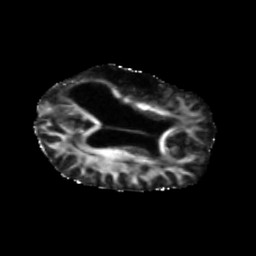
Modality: FA
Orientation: axial
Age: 65
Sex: female
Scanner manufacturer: siemens
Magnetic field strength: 3 T
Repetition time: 5.47 s
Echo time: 0.0854 s